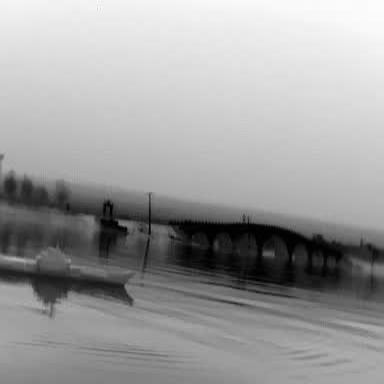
There is a warship in the infrared image.